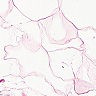
Metastatic tissue present: no